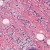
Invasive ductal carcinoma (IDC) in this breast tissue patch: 0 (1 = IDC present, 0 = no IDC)